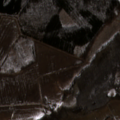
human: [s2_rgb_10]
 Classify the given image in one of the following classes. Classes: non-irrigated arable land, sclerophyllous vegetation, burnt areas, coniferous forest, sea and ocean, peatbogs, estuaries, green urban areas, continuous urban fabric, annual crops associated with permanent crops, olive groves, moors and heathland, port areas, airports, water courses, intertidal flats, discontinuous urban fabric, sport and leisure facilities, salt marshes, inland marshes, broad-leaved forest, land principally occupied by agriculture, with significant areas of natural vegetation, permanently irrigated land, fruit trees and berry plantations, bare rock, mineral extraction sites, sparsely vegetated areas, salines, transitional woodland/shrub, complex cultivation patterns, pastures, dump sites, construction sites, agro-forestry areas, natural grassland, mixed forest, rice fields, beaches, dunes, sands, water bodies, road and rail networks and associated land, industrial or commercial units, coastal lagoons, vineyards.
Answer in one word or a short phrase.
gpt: non-irrigated arable land, complex cultivation patterns, broad-leaved forest, transitional woodland/shrub, inland marshes